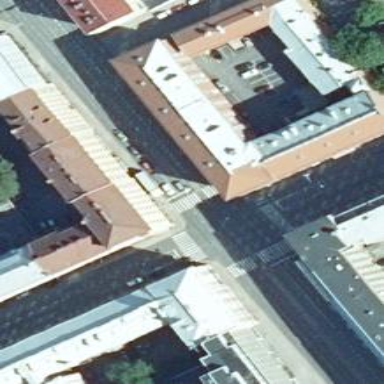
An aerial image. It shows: Asphalt footway with traffic island.